A bearing vibration time series has been folded into this square grayscale image, one row per segment of consecutive samples. What is the most likely bearing condition (normal, inner_race, outer_race, ball)?
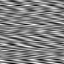
Answer: outer_race